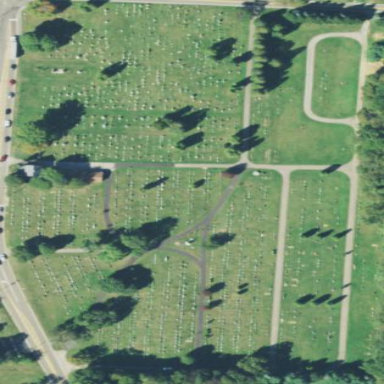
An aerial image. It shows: Grave yard.